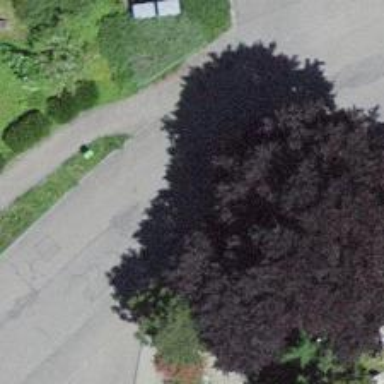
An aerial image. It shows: Asphalt road in residential area.